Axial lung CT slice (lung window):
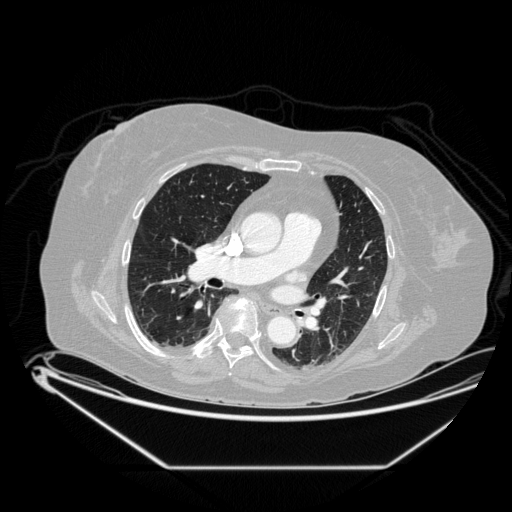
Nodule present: no